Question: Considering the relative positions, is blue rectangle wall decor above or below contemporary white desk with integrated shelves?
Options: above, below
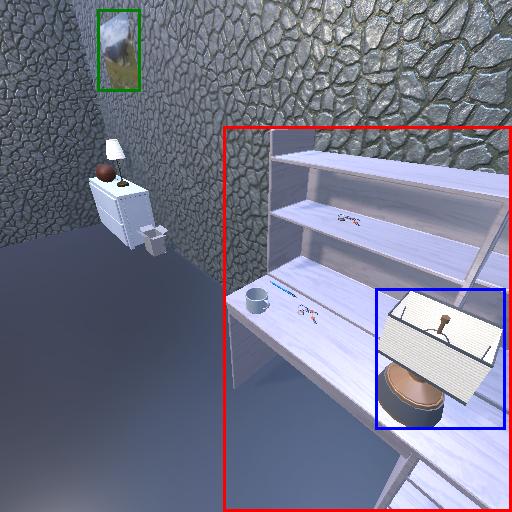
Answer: above